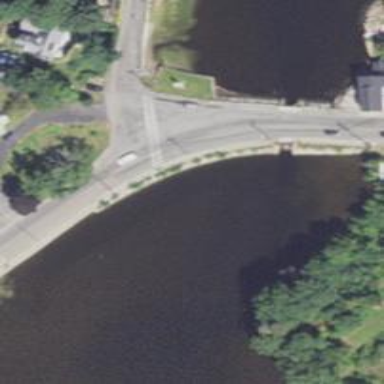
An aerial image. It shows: Crossing road.